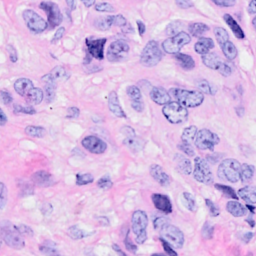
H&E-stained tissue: Breast